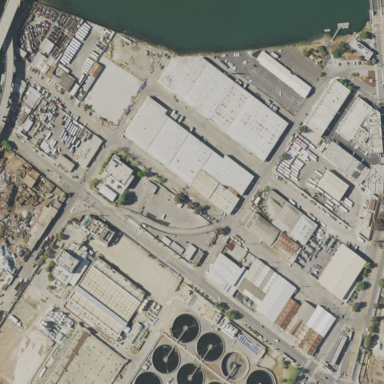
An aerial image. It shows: Industrial area.